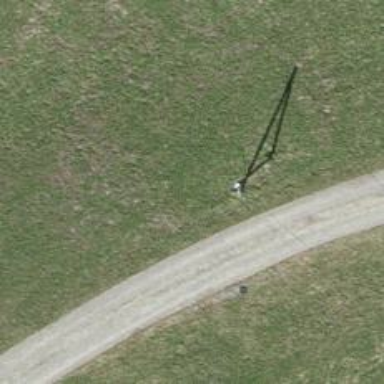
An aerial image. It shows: Minor power line.